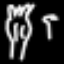
Label: palm tree